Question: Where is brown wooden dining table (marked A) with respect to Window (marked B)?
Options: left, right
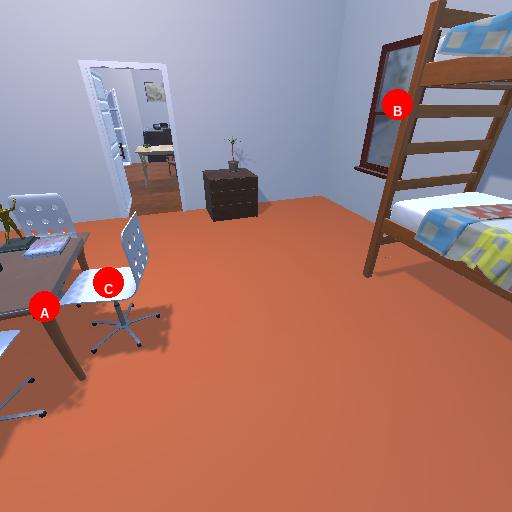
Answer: left